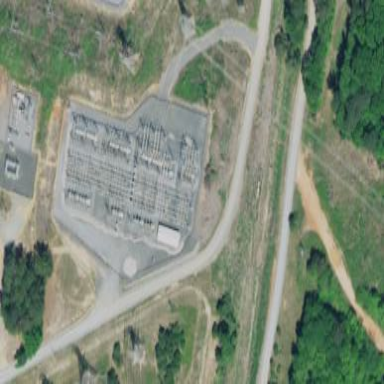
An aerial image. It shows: Fenced power substation at the transmission level.